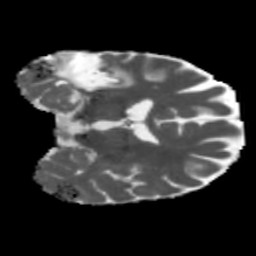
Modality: MD
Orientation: coronal
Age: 47
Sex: male
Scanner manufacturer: siemens
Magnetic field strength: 3 T
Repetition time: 5.47 s
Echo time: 0.0854 s